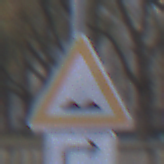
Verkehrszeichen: UnebeneFahrbahn
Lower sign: RichtungsangabeDurchPfeile5
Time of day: SunriseSunset
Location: Outdoor (Urban)
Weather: PartlyCloudy
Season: NotSpecified
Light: Natural